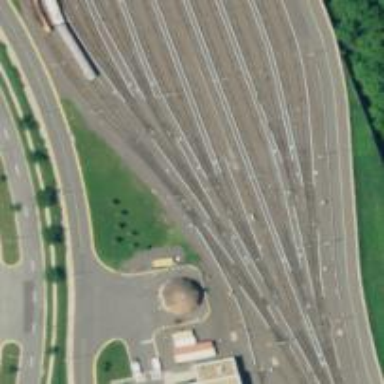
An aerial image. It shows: Electrified rail in service yard.